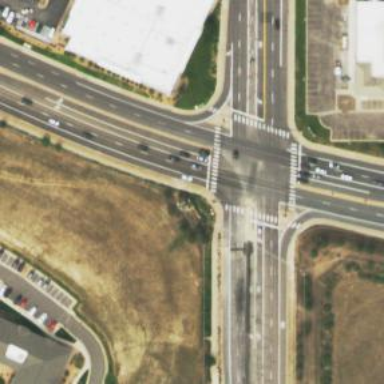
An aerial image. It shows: Marked road crossing.